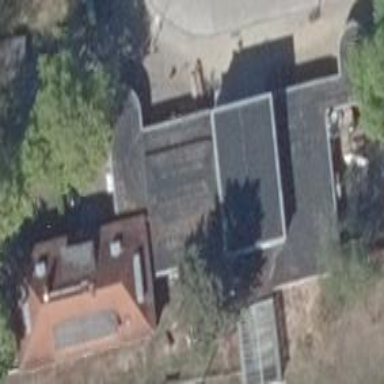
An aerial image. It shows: Historic train station with flat roof.